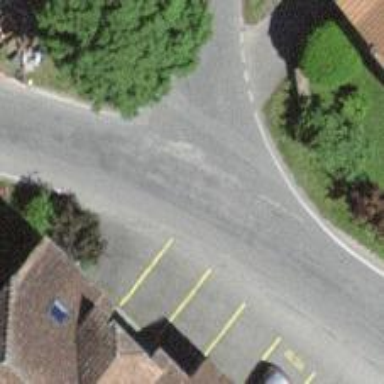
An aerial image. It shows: Asphalt road in residential area.